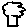
Label: tree